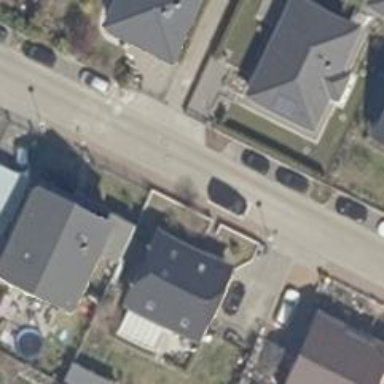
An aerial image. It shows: Driveway.